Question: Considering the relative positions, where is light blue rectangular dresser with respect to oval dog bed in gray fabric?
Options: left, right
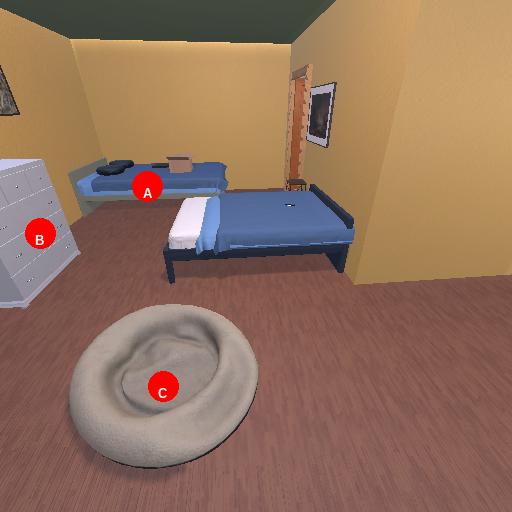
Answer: left